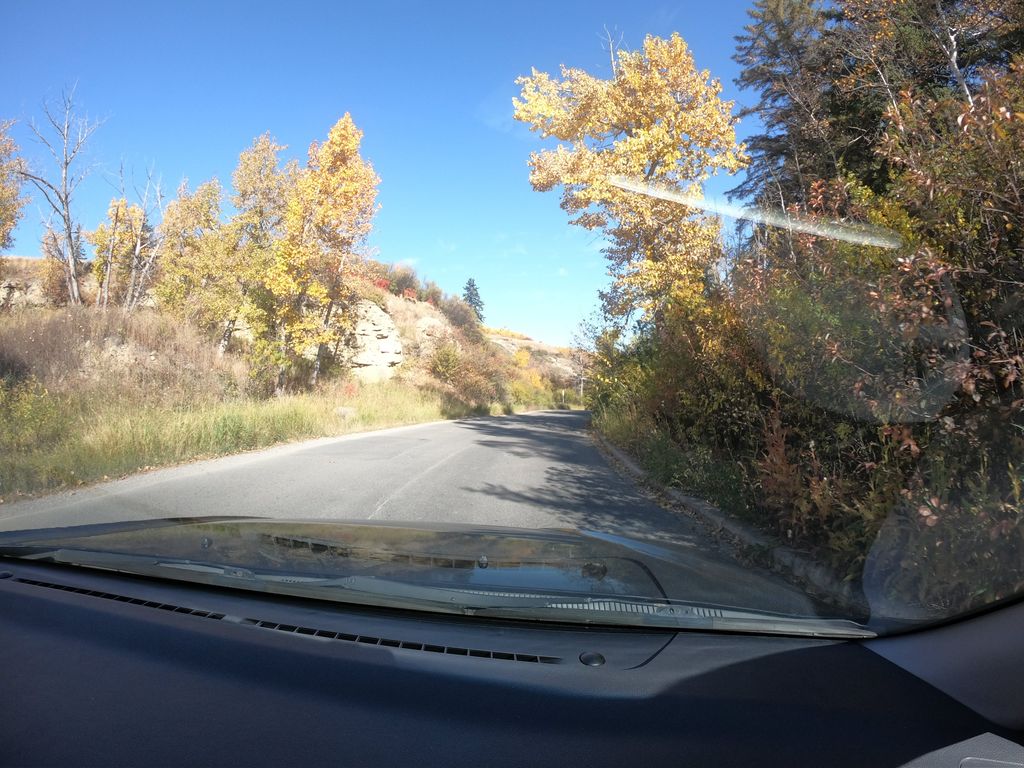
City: calgary